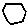
Label: hexagon